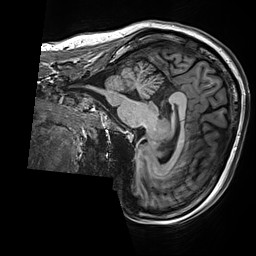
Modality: T1w
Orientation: sagittal
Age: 36
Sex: female
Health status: healthy
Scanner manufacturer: siemens
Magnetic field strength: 3 T
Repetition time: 2.5 s
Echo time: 0.00299 s